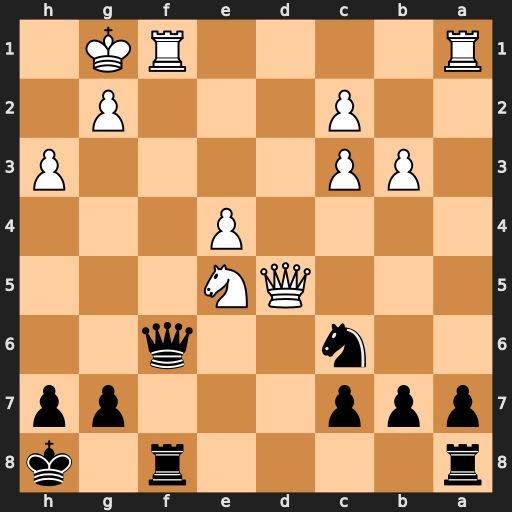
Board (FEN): r4r1k/ppp3pp/2n2q2/3QN3/4P3/1PP4P/2P3P1/R4RK1
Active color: b
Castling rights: -
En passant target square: -
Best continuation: Qxe5 Rxf8+ Rxf8 Qxe5 Nxe5